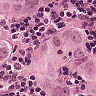
Metastatic tissue present: yes